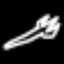
Label: fork